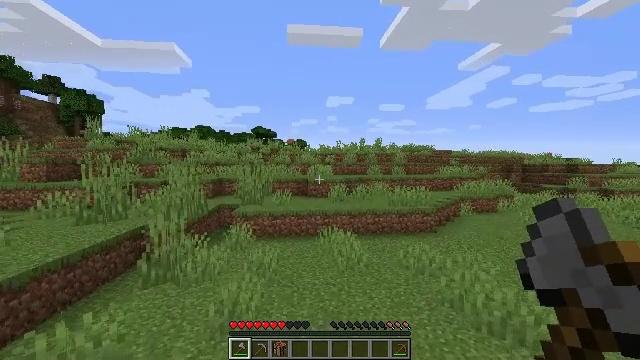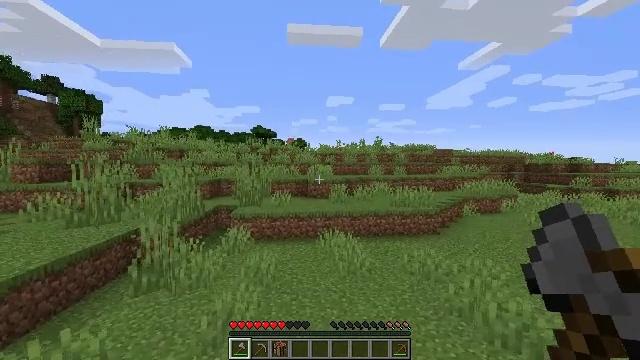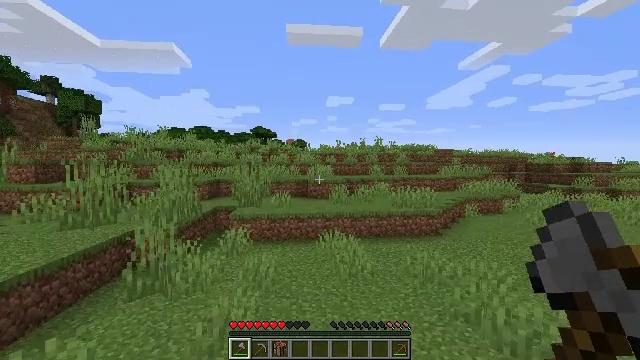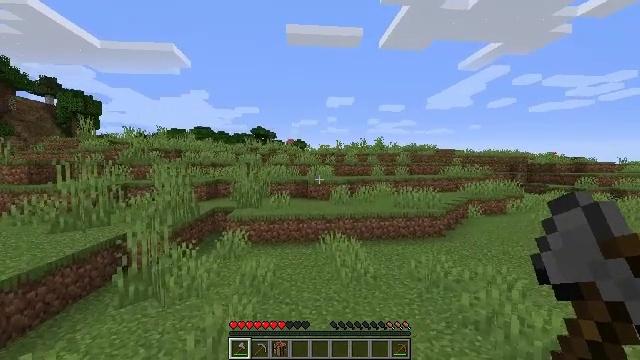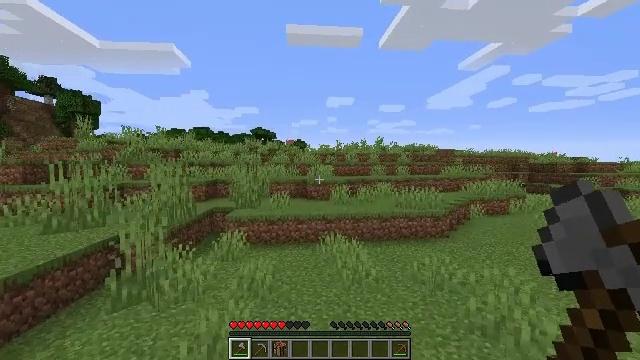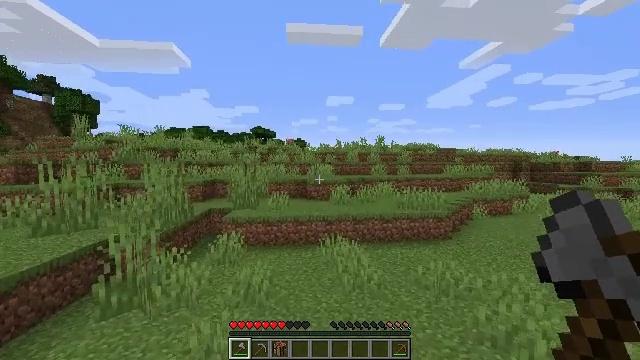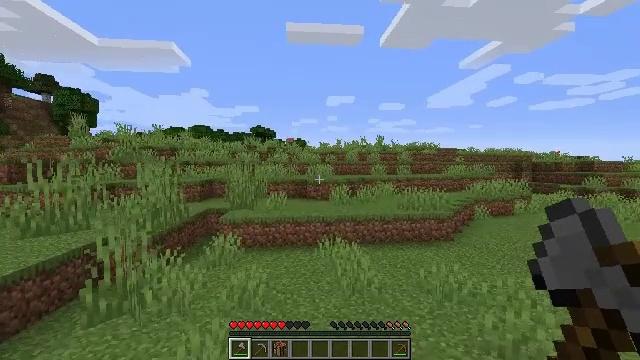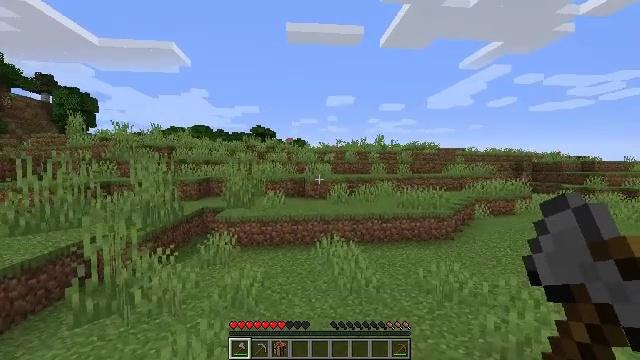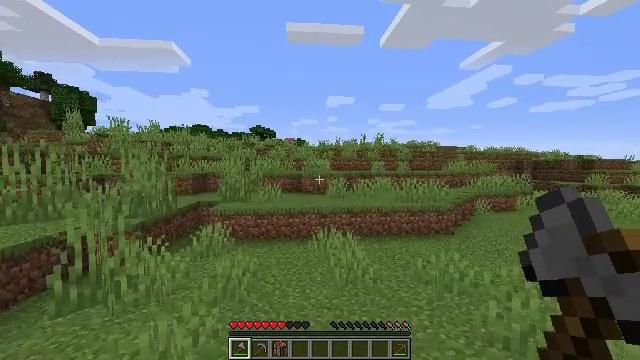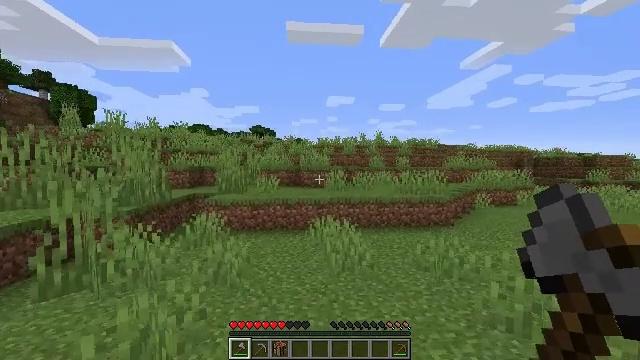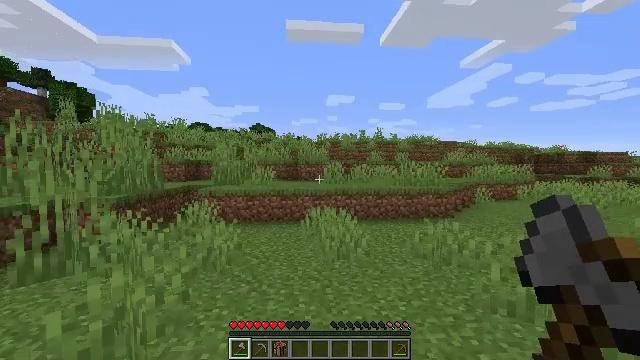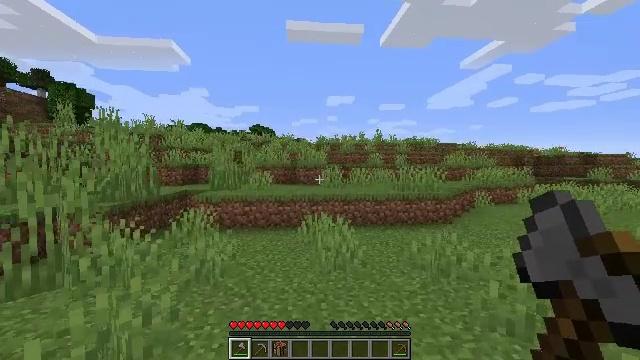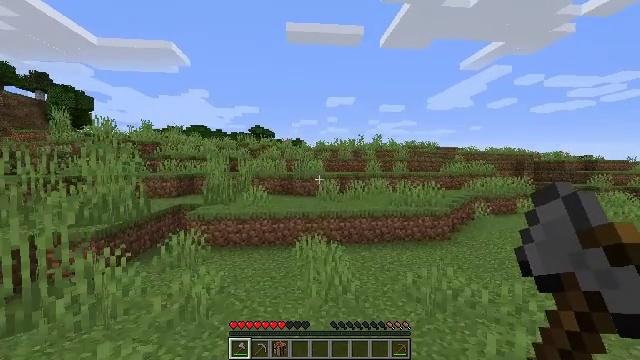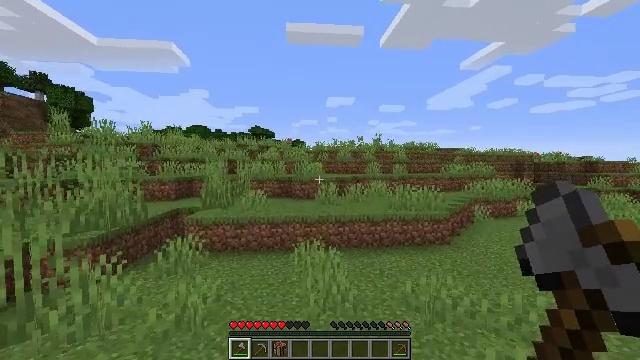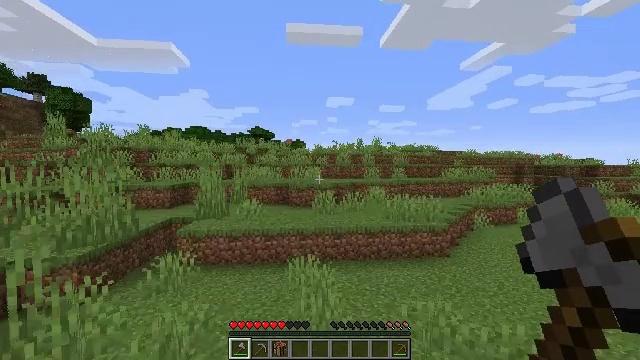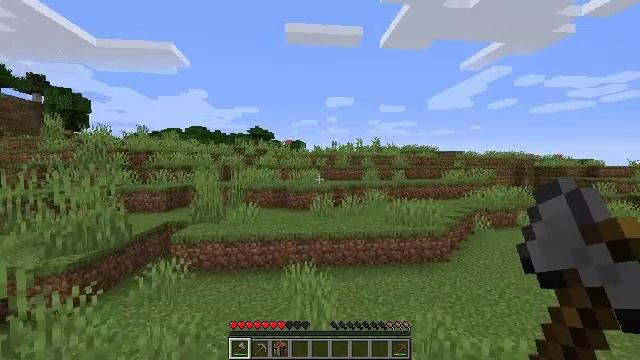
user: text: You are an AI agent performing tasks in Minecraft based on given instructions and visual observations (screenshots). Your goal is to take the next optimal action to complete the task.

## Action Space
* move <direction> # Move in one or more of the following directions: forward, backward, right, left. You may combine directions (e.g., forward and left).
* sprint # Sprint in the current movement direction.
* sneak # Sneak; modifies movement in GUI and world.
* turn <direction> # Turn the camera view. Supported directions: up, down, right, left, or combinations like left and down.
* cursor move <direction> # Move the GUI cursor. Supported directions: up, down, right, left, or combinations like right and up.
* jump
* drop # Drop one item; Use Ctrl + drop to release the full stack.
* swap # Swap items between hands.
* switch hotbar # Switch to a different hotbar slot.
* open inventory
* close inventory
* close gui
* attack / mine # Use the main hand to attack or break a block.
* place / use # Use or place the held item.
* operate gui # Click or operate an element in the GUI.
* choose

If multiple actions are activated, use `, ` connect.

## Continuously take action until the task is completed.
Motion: motion action
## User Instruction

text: Mine seagrass underwater.
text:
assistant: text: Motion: move forward
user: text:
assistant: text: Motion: move forward
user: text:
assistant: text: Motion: move forward
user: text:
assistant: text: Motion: move forward
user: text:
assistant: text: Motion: move forward
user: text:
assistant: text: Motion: move forward and move right
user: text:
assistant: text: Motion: move forward and move right, jump
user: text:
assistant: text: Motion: move forward and move right, jump
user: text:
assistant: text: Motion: move forward and move right, jump
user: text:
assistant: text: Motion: move forward and move right, jump
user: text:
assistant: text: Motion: move forward and move right, jump
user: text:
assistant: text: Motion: move forward and move right
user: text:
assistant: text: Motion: move forward
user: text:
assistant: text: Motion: move forward
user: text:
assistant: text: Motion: move forward
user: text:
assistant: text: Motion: move forward
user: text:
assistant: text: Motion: move forward
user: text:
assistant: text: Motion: move forward
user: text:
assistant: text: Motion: move forward
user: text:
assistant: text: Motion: move forward
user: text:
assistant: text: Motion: move forward
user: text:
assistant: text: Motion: move forward
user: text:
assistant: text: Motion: move forward
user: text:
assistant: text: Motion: move forward
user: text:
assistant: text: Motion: move forward, jump
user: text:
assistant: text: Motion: move forward, jump
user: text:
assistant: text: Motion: move forward, jump
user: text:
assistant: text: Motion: move forward, jump
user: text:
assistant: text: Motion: move forward, jump
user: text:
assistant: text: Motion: move forward, jump